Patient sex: M
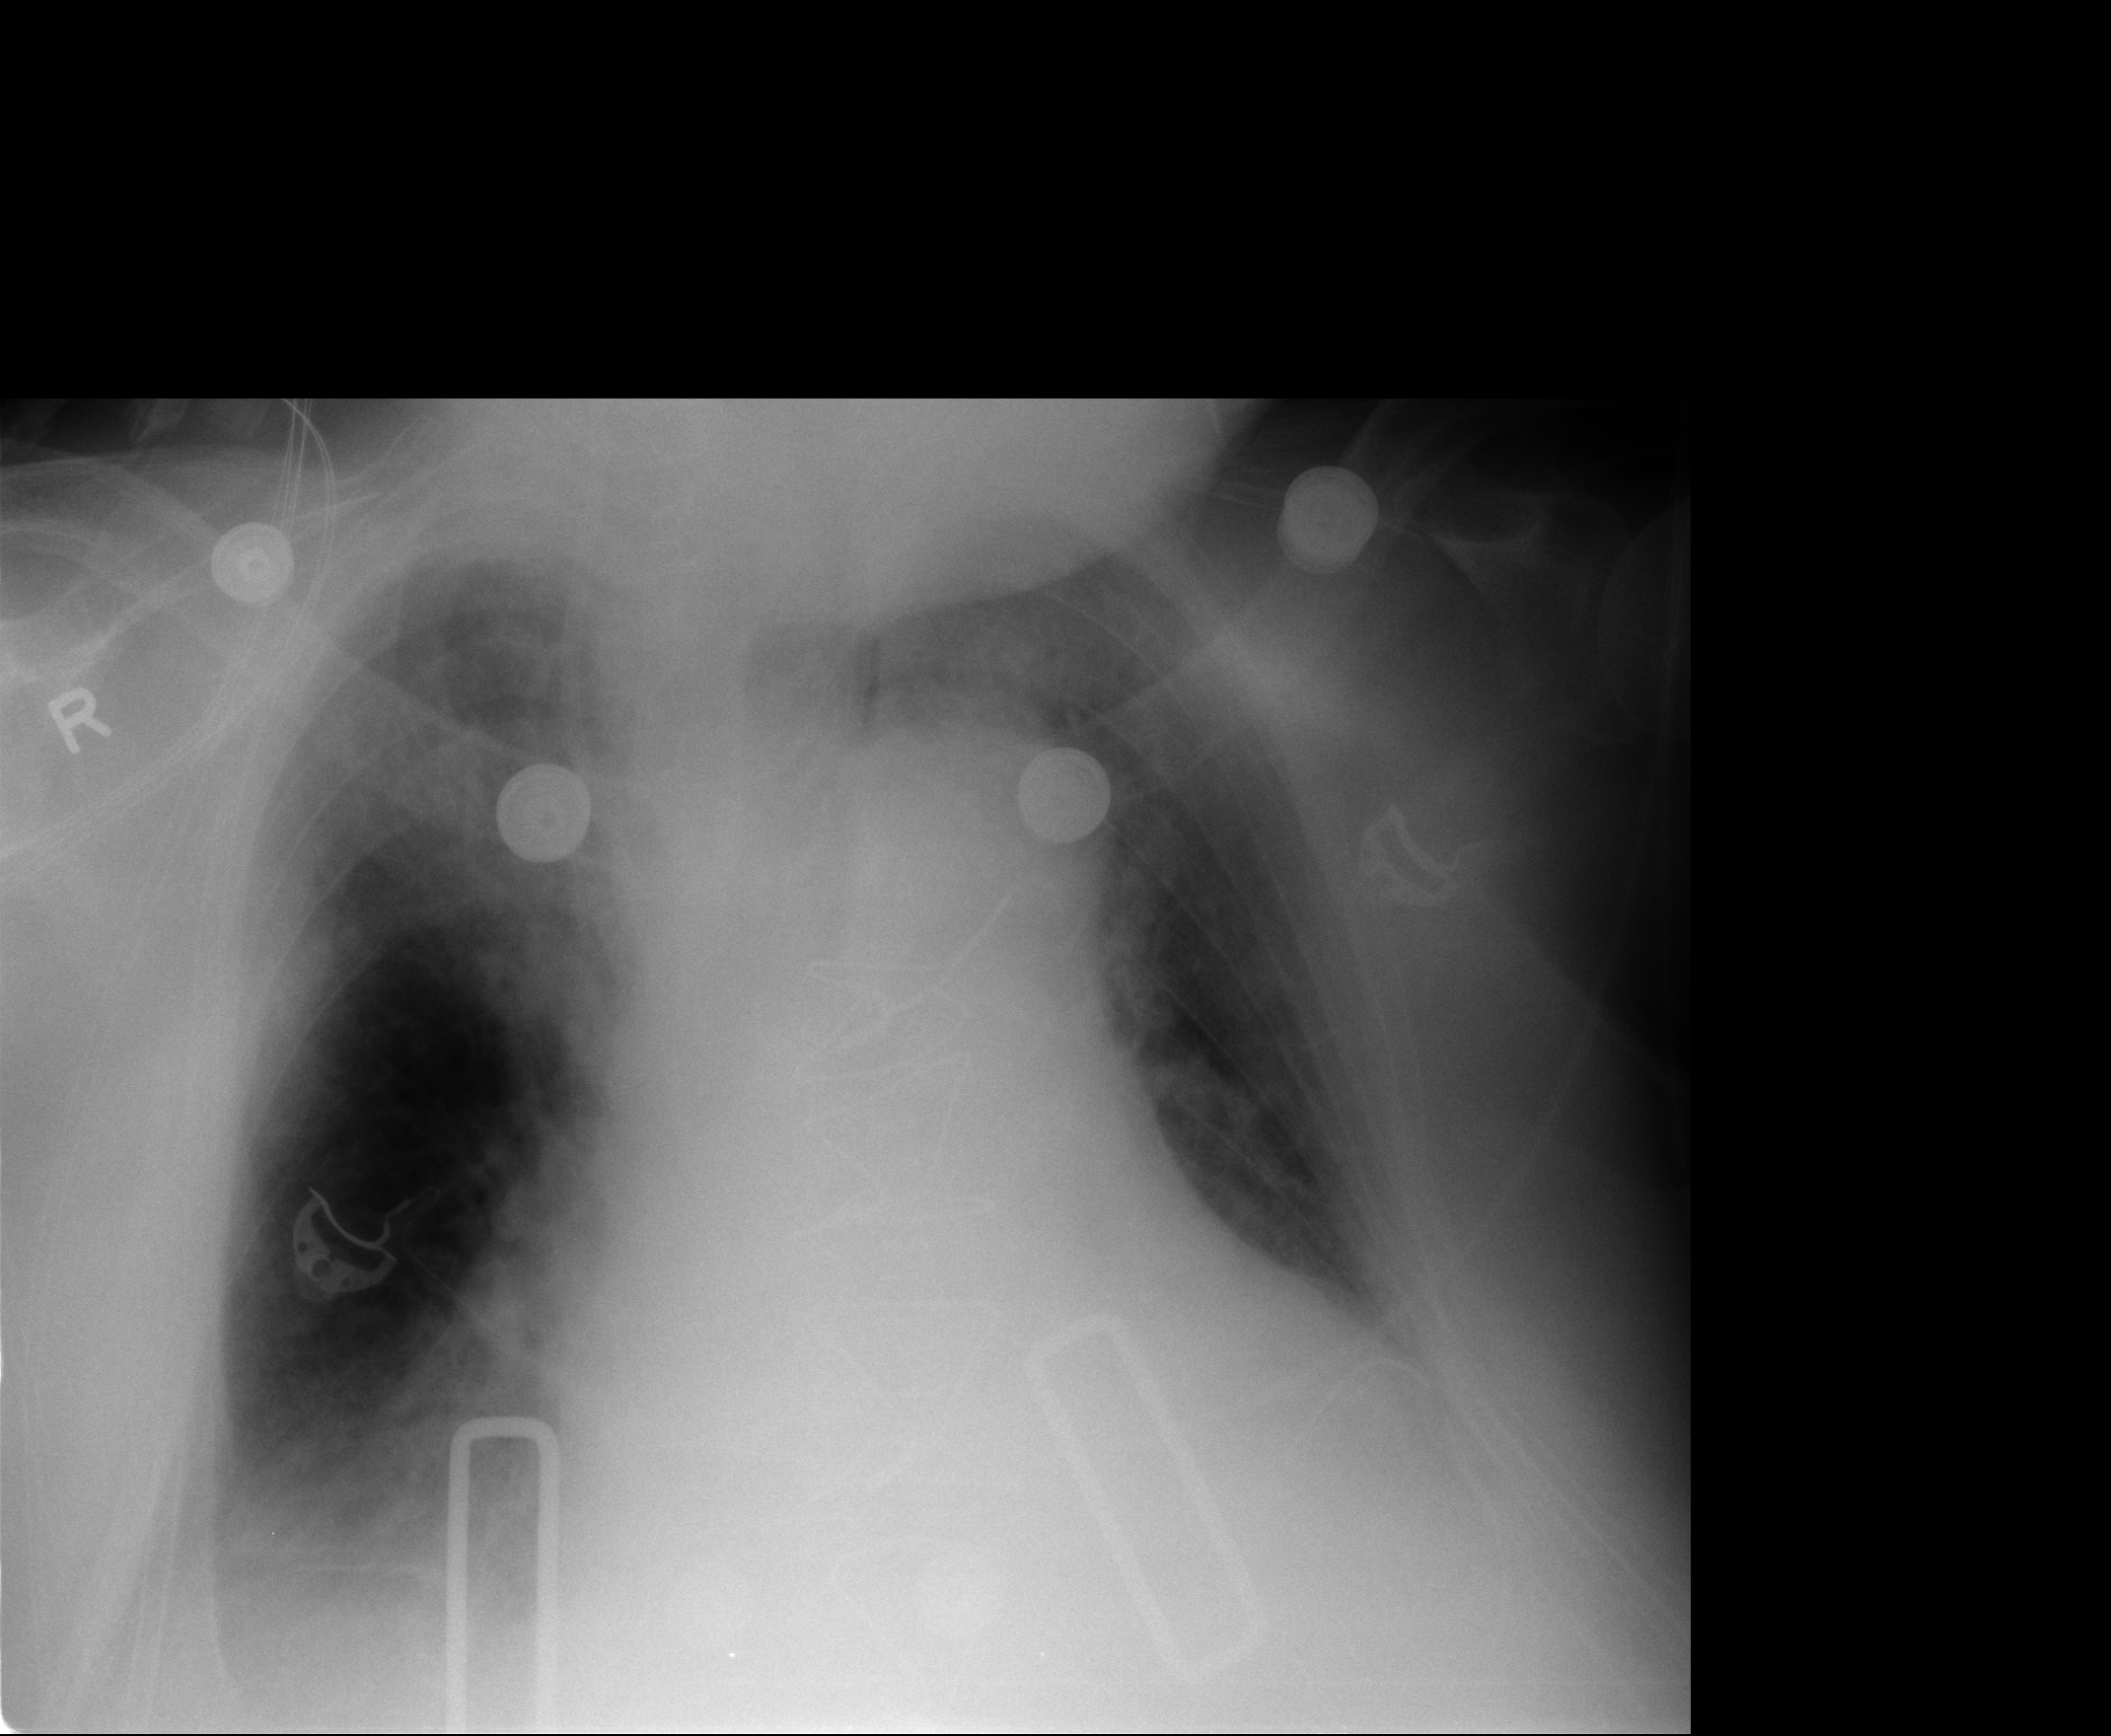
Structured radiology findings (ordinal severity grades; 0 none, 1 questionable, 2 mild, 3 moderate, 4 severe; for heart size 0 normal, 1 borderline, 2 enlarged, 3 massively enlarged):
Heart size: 2
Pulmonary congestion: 2
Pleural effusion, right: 2
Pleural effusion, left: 2
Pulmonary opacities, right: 2
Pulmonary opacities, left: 2
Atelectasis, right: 2
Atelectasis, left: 2